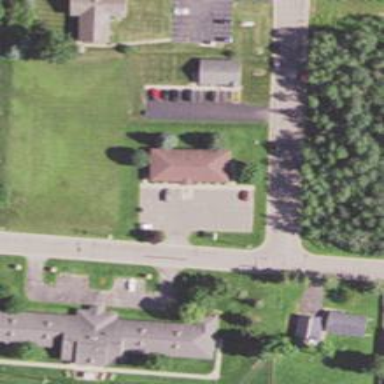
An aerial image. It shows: Healthcare clinic is depicted in the image.